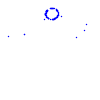
Particle: proton